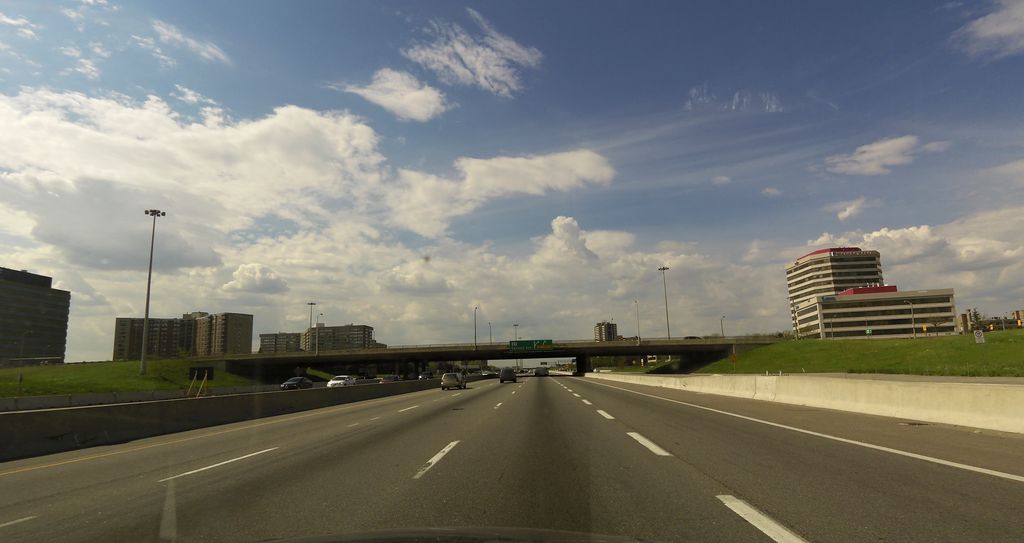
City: toronto